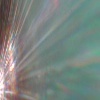
Label: sunburn